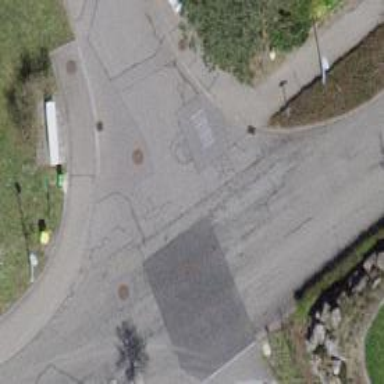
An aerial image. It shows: Unmarked road crossing.